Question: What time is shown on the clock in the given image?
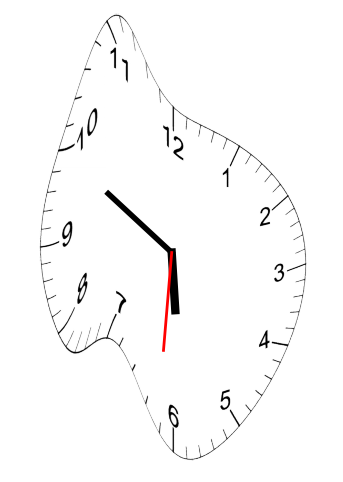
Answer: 05:49:31